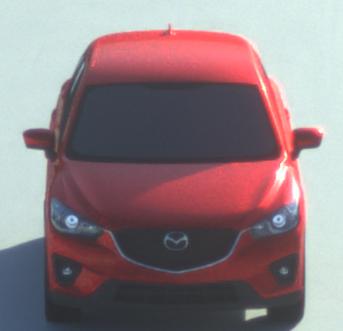
Make: Mazda
Model: CX-5 2.0 SKYACTIV-G 160
Detailed model: CX-5 (GH)
Model produced from: 2012/04
Model produced until: 2015/02
Doors: 5
Color: red
Road condition: dry road
Daytime: sunrise or sunset
Contrast: medium contrast